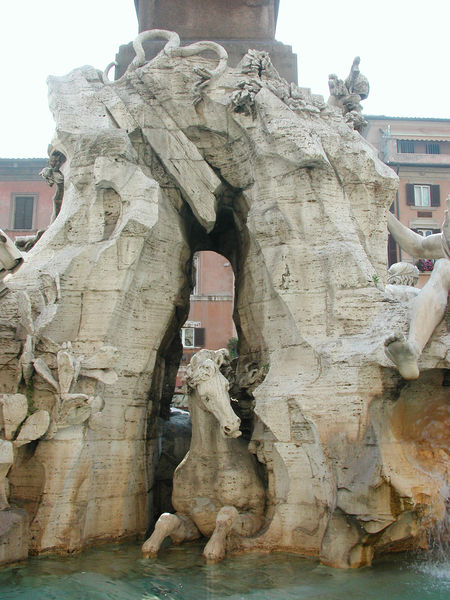
Titel: Vierströmebrunnen
Künstler: Giovanni Lorenzo Bernini
Standort: Rom, Piazza Navona (EU - I - Latium)
Schlagwörter: berg, fuß, wasser, grau, arm, mensch, stein, brunnen, pferd, skulptur, springbrunnen, statue, bogen, fels, schlange, ranke, sandstein, snadstein